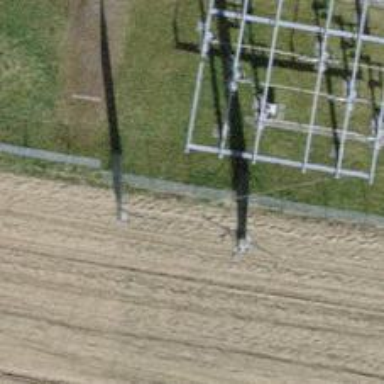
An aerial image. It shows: Power pole.